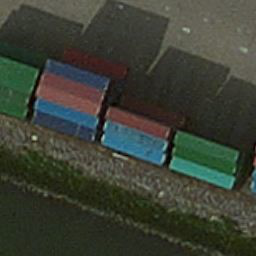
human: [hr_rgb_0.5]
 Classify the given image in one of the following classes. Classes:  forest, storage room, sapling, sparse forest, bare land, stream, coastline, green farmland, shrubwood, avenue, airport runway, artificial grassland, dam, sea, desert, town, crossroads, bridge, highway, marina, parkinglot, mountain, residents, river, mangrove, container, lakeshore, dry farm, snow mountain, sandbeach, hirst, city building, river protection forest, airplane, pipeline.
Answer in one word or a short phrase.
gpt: container